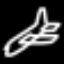
Label: airplane